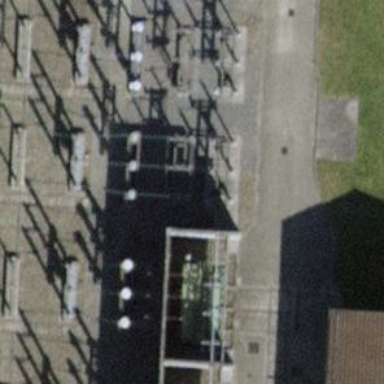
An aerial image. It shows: Insulator used in power equipment.